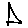
Label: triangle